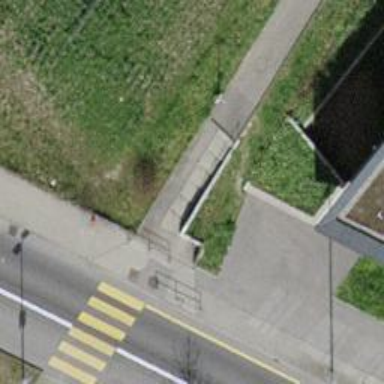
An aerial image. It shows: Cycle barrier.